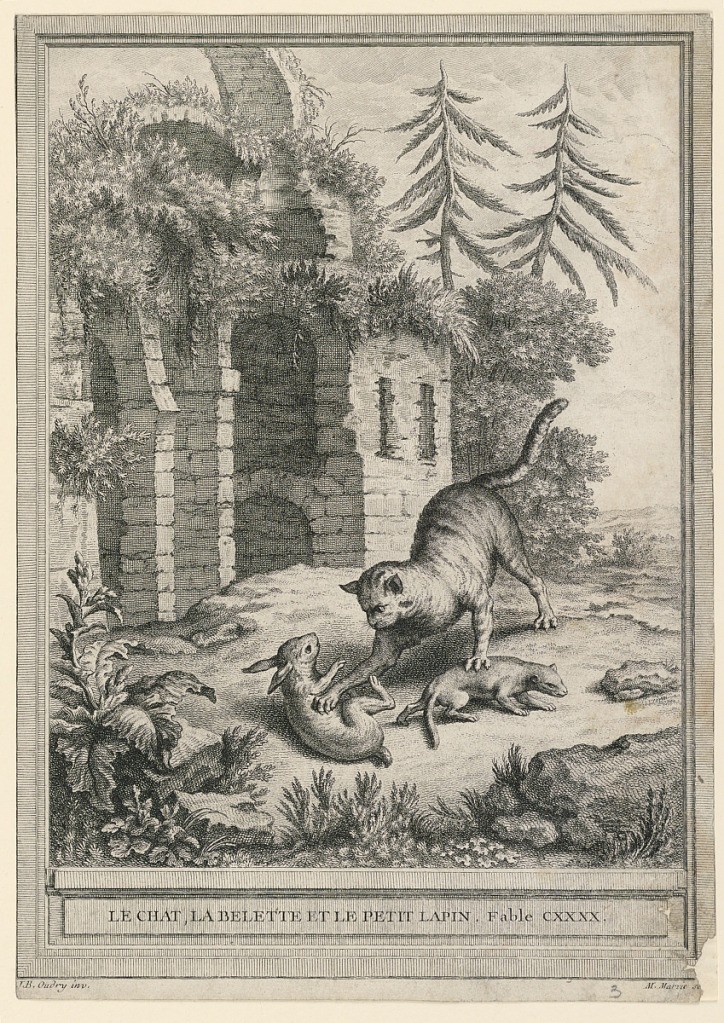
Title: Illustration for La Fontain's Fable "The Cat, the Weasel and the Rabbit"
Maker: Martin Marvie, French, 1713–1813
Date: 1755–1759
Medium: Etching on paper
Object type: Print
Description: In a landscape with ruins, a cat holds one paw on a rabbit and other on a weasel. Inscribed below: "LE CHAT, LA BELETTE ET LE PETIT LAPIN FABLE CXXXX" and below, artist's and engraver's names.